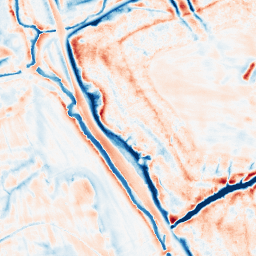
Category: edge_preserving
Decomposition family: bilateral
Decomposition parameters: d: 21
sigma_color: 100
sigma_space: 50
Upsampling method: quadratic
Upsampling parameters: scale: 8
Upsampling scale: 8